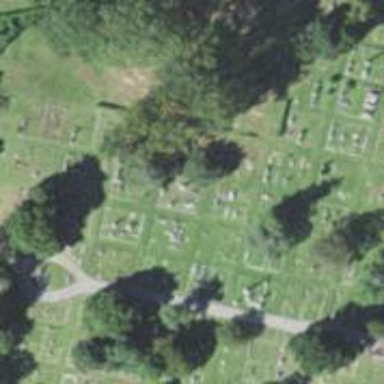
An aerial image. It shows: Cemetery.